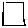
Label: square